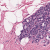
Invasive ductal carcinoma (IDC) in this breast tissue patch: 0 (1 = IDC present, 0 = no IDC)